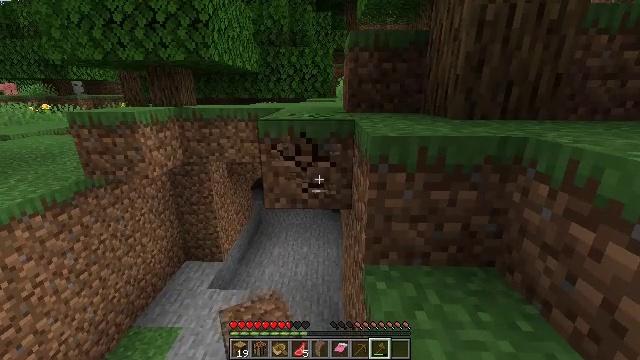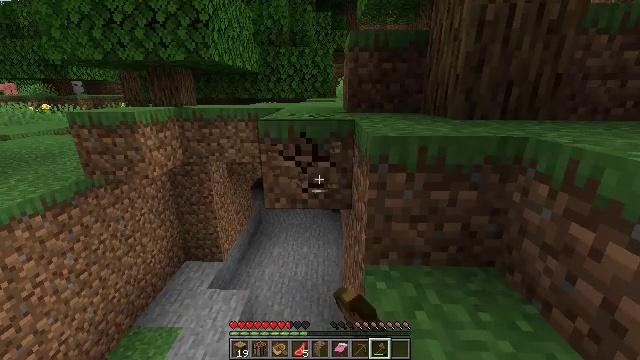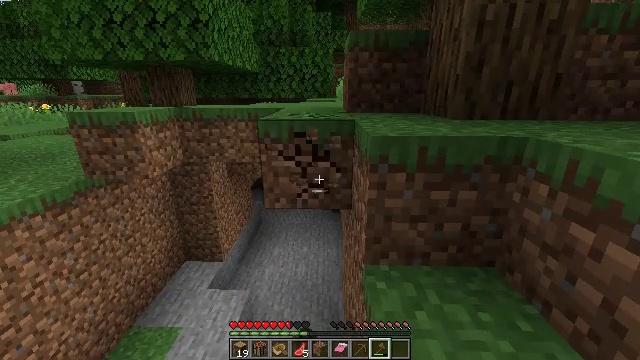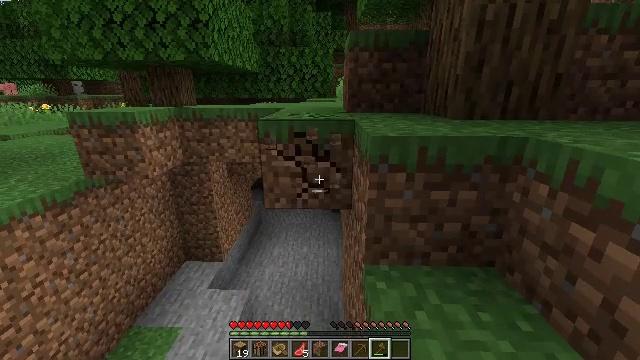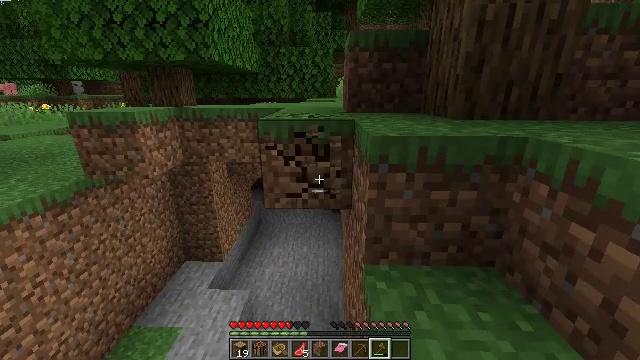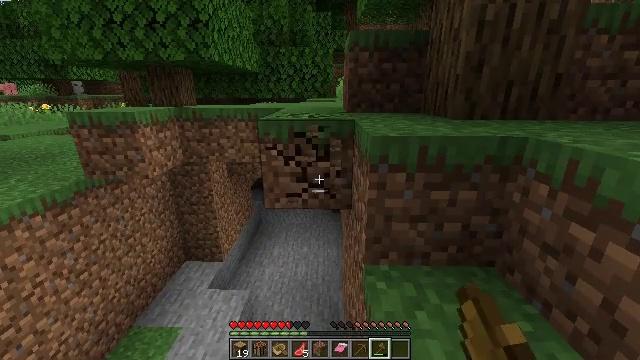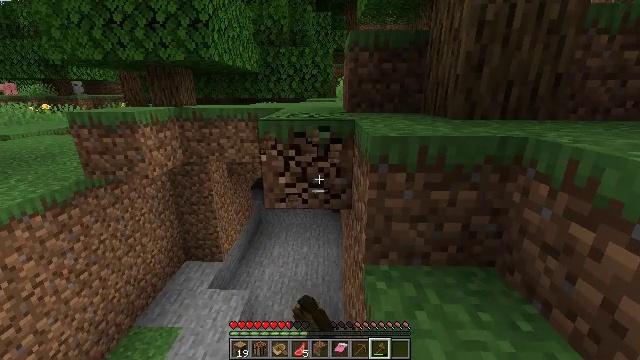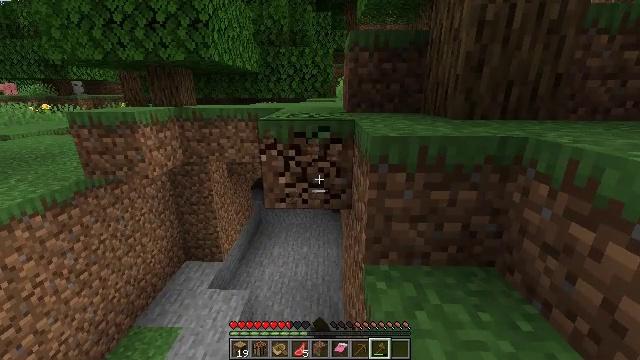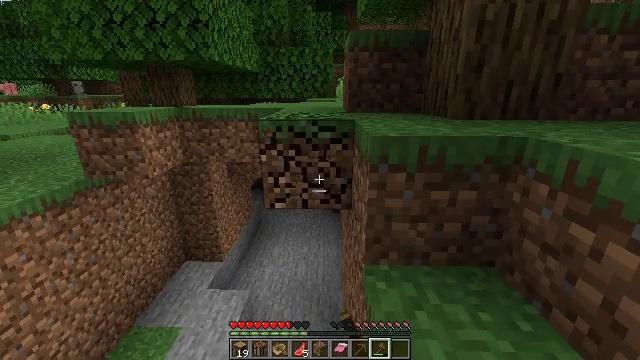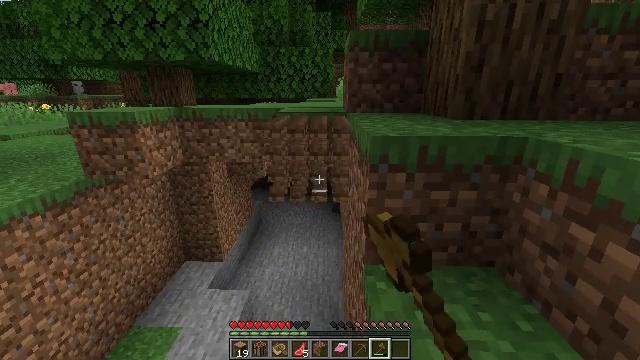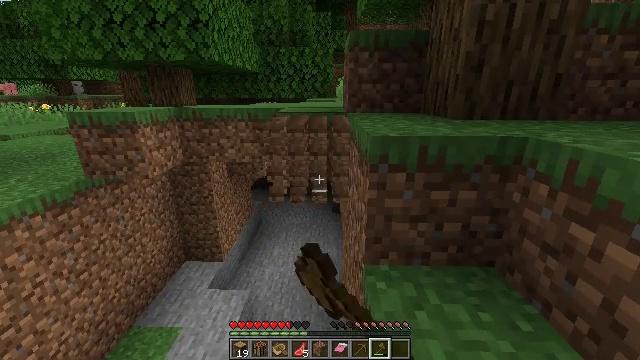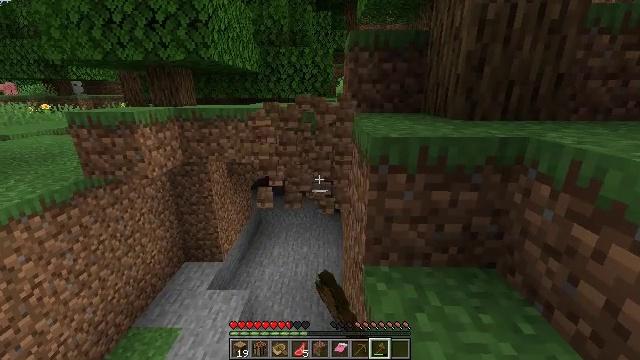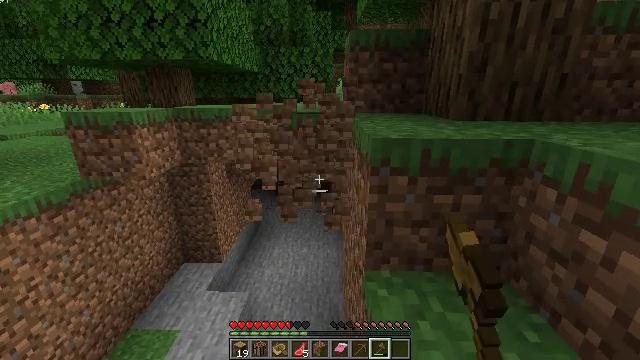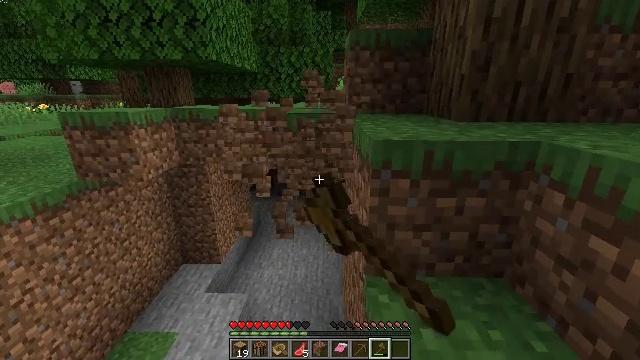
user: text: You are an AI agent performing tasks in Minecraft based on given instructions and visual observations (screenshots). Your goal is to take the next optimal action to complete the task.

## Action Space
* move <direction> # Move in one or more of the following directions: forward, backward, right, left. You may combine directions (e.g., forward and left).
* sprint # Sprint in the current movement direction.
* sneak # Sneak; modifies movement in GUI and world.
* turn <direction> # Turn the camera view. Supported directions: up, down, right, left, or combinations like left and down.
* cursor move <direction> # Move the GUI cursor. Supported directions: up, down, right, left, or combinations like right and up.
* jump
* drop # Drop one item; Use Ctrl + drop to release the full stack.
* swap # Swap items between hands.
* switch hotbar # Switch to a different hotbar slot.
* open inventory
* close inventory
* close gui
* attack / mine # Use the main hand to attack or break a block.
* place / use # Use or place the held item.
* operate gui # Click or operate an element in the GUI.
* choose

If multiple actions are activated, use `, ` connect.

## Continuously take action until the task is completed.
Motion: motion action
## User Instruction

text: Break the grass block.
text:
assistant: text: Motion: sneak, attack / mine
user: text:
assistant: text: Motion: sneak, attack / mine
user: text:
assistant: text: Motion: sneak, attack / mine
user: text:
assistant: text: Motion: sneak, attack / mine
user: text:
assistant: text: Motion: sneak, attack / mine
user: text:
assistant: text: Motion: sneak, attack / mine
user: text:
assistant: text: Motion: sneak, attack / mine
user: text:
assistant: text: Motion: sneak, attack / mine
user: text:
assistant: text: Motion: sneak, attack / mine
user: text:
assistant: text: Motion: sneak, attack / mine
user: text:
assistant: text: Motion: move forward, sneak, attack / mine
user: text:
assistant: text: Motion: move forward, sneak, attack / mine
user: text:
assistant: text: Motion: move forward, sneak, attack / mine
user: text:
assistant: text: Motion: sneak, attack / mine